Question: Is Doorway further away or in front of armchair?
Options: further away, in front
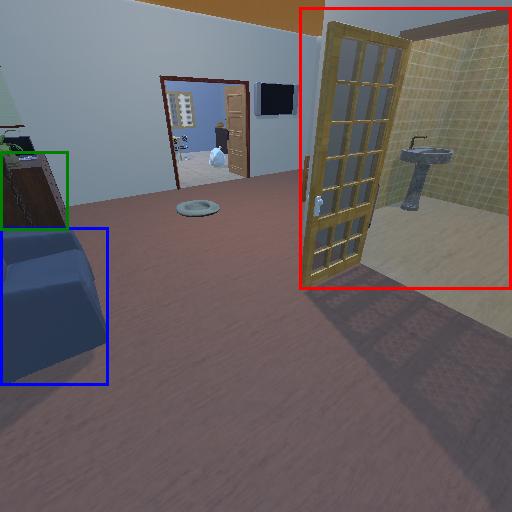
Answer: further away